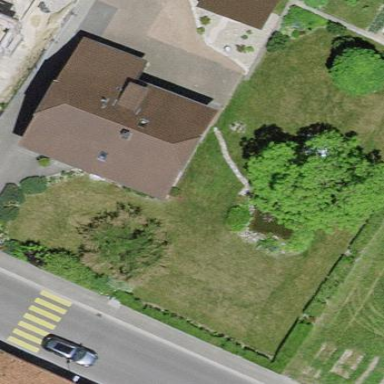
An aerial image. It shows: Residential building.